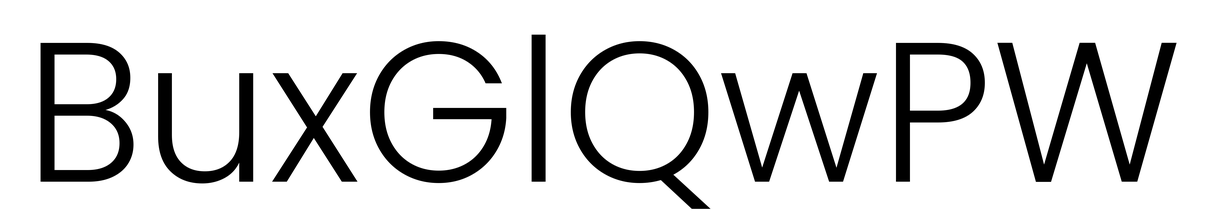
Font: Poppins-Light